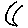
Label: moon